Interaction volume radius: 5 \u00c5
Interaction volume height: 30 \u00c5
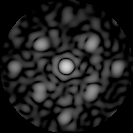
Disorder parameter: 0.4114